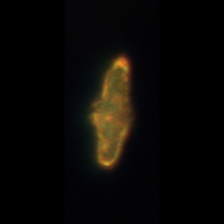
Taxon: Akashiwo
Group: Dinoflagellates